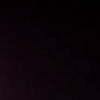
Label: space